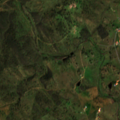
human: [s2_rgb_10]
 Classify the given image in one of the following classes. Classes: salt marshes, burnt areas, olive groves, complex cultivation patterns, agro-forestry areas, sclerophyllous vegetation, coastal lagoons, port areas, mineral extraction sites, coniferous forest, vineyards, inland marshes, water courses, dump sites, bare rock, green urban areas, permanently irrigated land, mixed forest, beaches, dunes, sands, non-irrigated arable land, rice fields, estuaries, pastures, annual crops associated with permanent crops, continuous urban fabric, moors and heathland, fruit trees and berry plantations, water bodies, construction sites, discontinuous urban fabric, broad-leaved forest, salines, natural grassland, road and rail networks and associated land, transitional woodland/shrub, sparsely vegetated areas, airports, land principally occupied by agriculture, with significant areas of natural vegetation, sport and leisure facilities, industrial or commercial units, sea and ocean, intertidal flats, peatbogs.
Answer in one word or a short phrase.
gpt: non-irrigated arable land, land principally occupied by agriculture, with significant areas of natural vegetation, agro-forestry areas